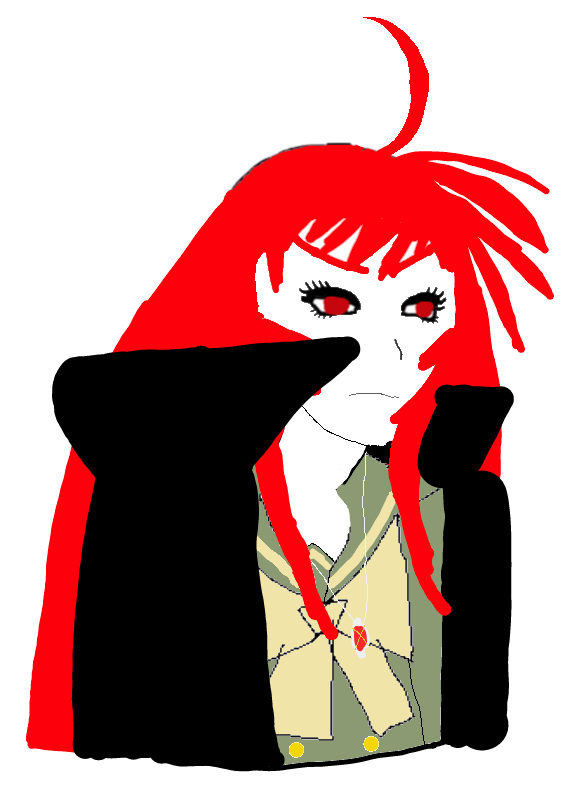
Label: 5_Daddys_Girl